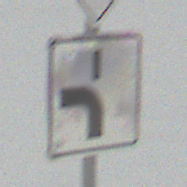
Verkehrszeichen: VerlaufVorfahrtsstrasse5
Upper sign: Vorfahrtsstrasse
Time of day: MorningAfternoon
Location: Outdoor (Nature)
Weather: Overcast
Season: Winter
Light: Natural